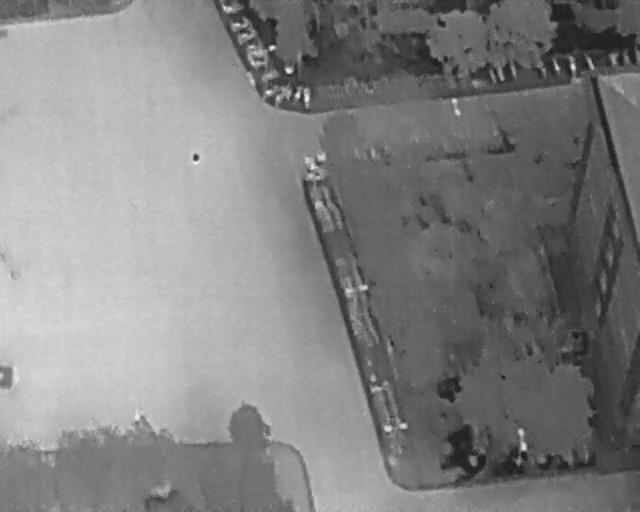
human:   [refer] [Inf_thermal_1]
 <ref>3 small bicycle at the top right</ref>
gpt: <box>[[87, 11, 91, 13, 164], [90, 11, 94, 12, 150], [85, 12, 88, 13, 155]]</box>

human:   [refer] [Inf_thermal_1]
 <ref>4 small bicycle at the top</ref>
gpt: <box>[[45, 18, 49, 19, 2], [41, 15, 43, 19, 138], [45, 17, 48, 19, 2], [37, 4, 39, 9, 151]]</box>

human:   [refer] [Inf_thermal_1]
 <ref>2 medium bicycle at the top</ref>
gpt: <box>[[36, 2, 38, 6, 156], [42, 17, 46, 19, 30]]</box>